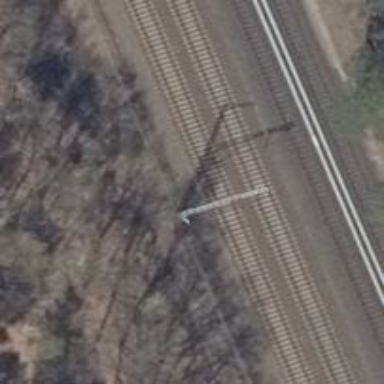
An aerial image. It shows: Milestone along the railway with catenary mast.